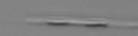
Label: Leptocylindrus